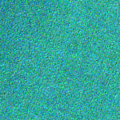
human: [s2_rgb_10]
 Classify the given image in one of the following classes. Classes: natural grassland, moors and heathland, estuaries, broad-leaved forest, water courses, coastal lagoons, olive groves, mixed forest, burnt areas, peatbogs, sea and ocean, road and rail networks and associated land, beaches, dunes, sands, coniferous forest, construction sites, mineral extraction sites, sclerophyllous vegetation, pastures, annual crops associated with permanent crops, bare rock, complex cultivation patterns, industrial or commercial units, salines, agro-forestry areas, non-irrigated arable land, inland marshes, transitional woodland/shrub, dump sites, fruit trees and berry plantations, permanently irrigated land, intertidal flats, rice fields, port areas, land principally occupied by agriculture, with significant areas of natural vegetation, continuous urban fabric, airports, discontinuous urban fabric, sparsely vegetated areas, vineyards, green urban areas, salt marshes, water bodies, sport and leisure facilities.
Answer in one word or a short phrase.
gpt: sea and ocean